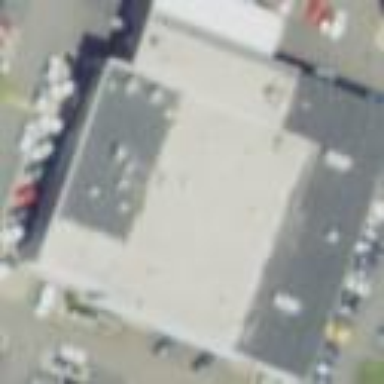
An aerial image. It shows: Commercial building housing car repair shop.